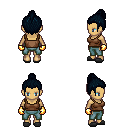
a pixel art fantasy rpg character, female body template, human, tanned skin, brown pirate shirt, teal pants, raven short topknot hairstyle, gold gloves, gray slippers, four views (front, back, left, right), 2x2 character sprite sheet, small pixel art, hard edges, no anti-aliasing